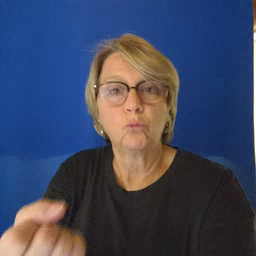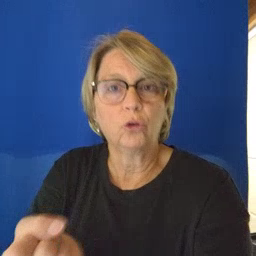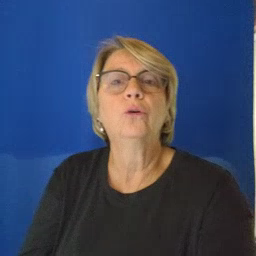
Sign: drawer